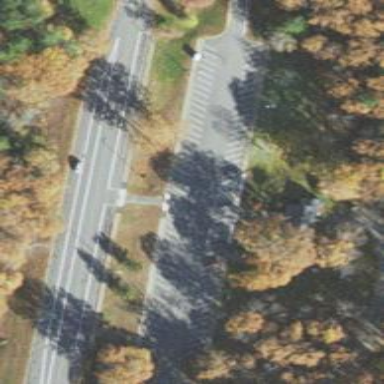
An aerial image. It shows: Rest area along the road.